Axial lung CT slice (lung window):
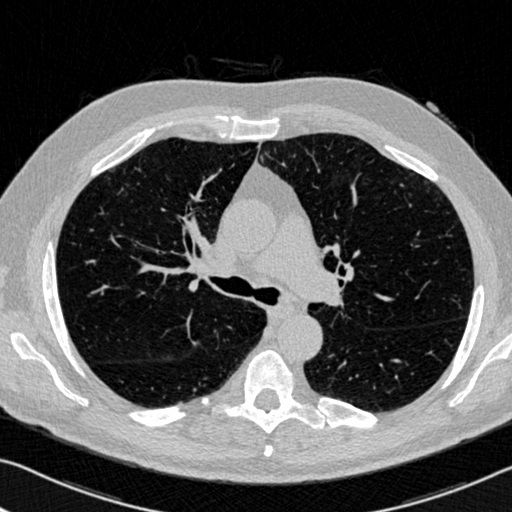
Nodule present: no